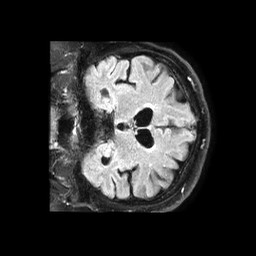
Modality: FLAIR
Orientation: coronal
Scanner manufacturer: philips
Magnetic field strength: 1.5 T
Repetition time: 6 s
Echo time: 0.1016 s